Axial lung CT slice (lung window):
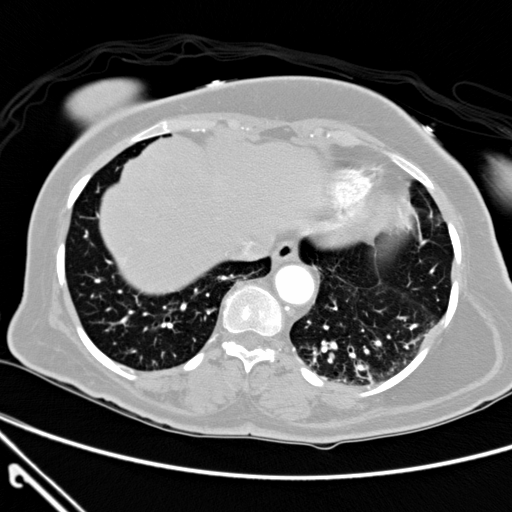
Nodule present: no